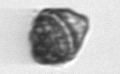
Label: Kryptoperidinium_triquetrum